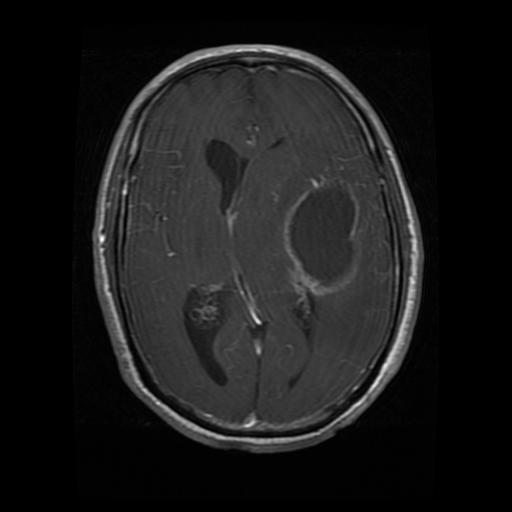
Label: glioma